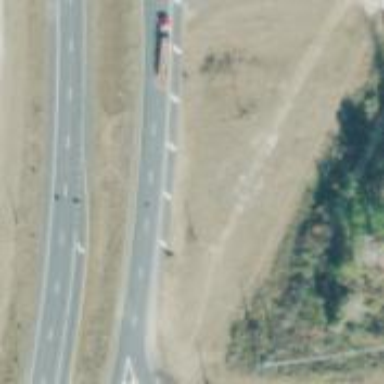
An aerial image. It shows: Asphalt road designated as trunk highway.